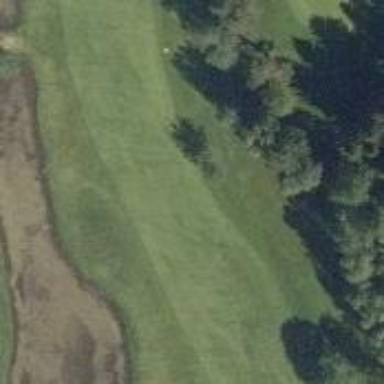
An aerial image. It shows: View of golf hole.